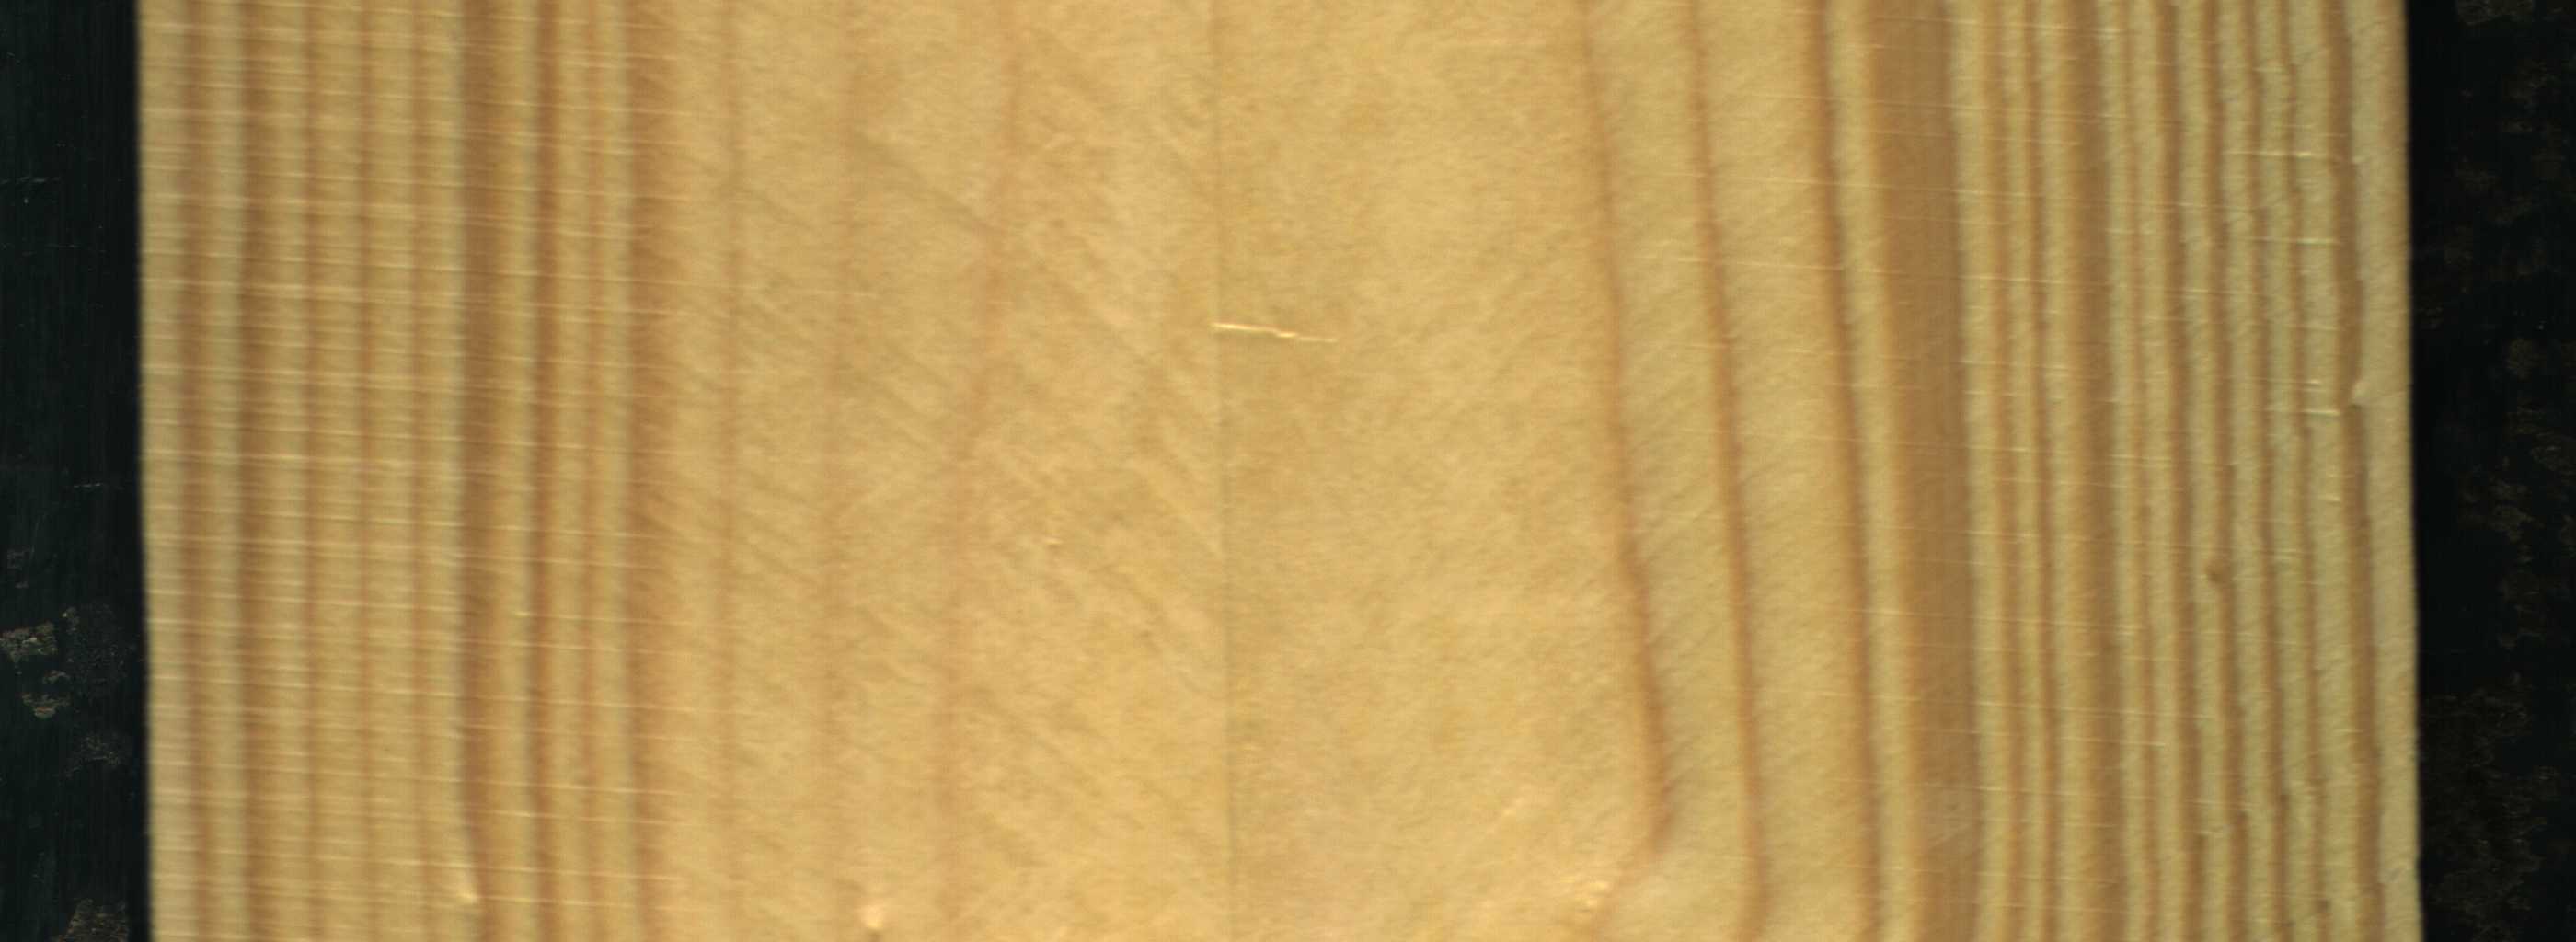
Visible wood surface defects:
Quartzity